Aerial crown-view tile of a tropical tree (Barro Colorado Island, Panama), acquired 20250818:
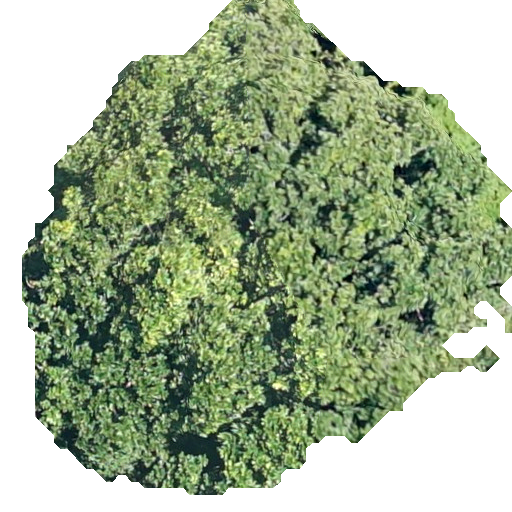
Species: Anacardium excelsum
GBIF accepted scientific name: Anacardium excelsum
Crown area: 246.545 m²